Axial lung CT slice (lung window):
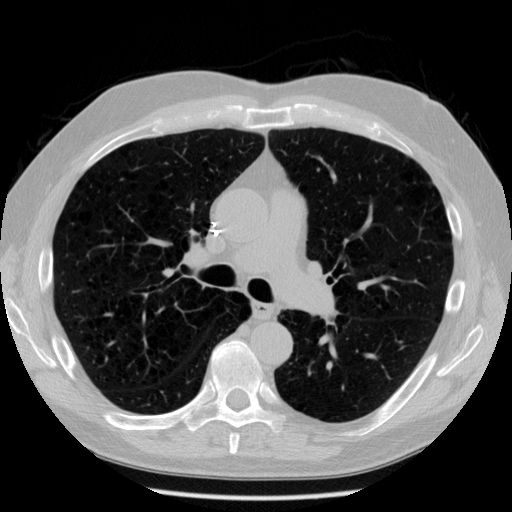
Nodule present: no